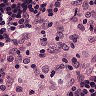
Metastatic tissue present: no